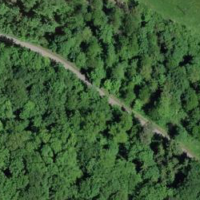
EUNIS habitat code: 41
Species observed at this site:
Juglans regia